Interaction volume radius: 10 \u00c5
Interaction volume height: 30 \u00c5
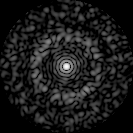
Disorder parameter: 0.8264